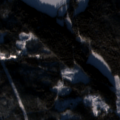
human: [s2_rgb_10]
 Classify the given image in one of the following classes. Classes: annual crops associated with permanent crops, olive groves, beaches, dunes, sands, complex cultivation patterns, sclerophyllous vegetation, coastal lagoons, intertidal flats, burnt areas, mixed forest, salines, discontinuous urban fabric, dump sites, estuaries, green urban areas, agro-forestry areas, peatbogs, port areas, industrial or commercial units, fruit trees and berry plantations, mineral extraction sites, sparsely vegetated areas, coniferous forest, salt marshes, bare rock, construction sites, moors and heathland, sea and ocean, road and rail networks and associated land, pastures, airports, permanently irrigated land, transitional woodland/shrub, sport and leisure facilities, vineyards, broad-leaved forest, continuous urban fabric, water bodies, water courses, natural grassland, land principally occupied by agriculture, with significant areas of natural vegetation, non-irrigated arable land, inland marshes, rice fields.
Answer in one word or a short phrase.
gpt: land principally occupied by agriculture, with significant areas of natural vegetation, coniferous forest, mixed forest, transitional woodland/shrub